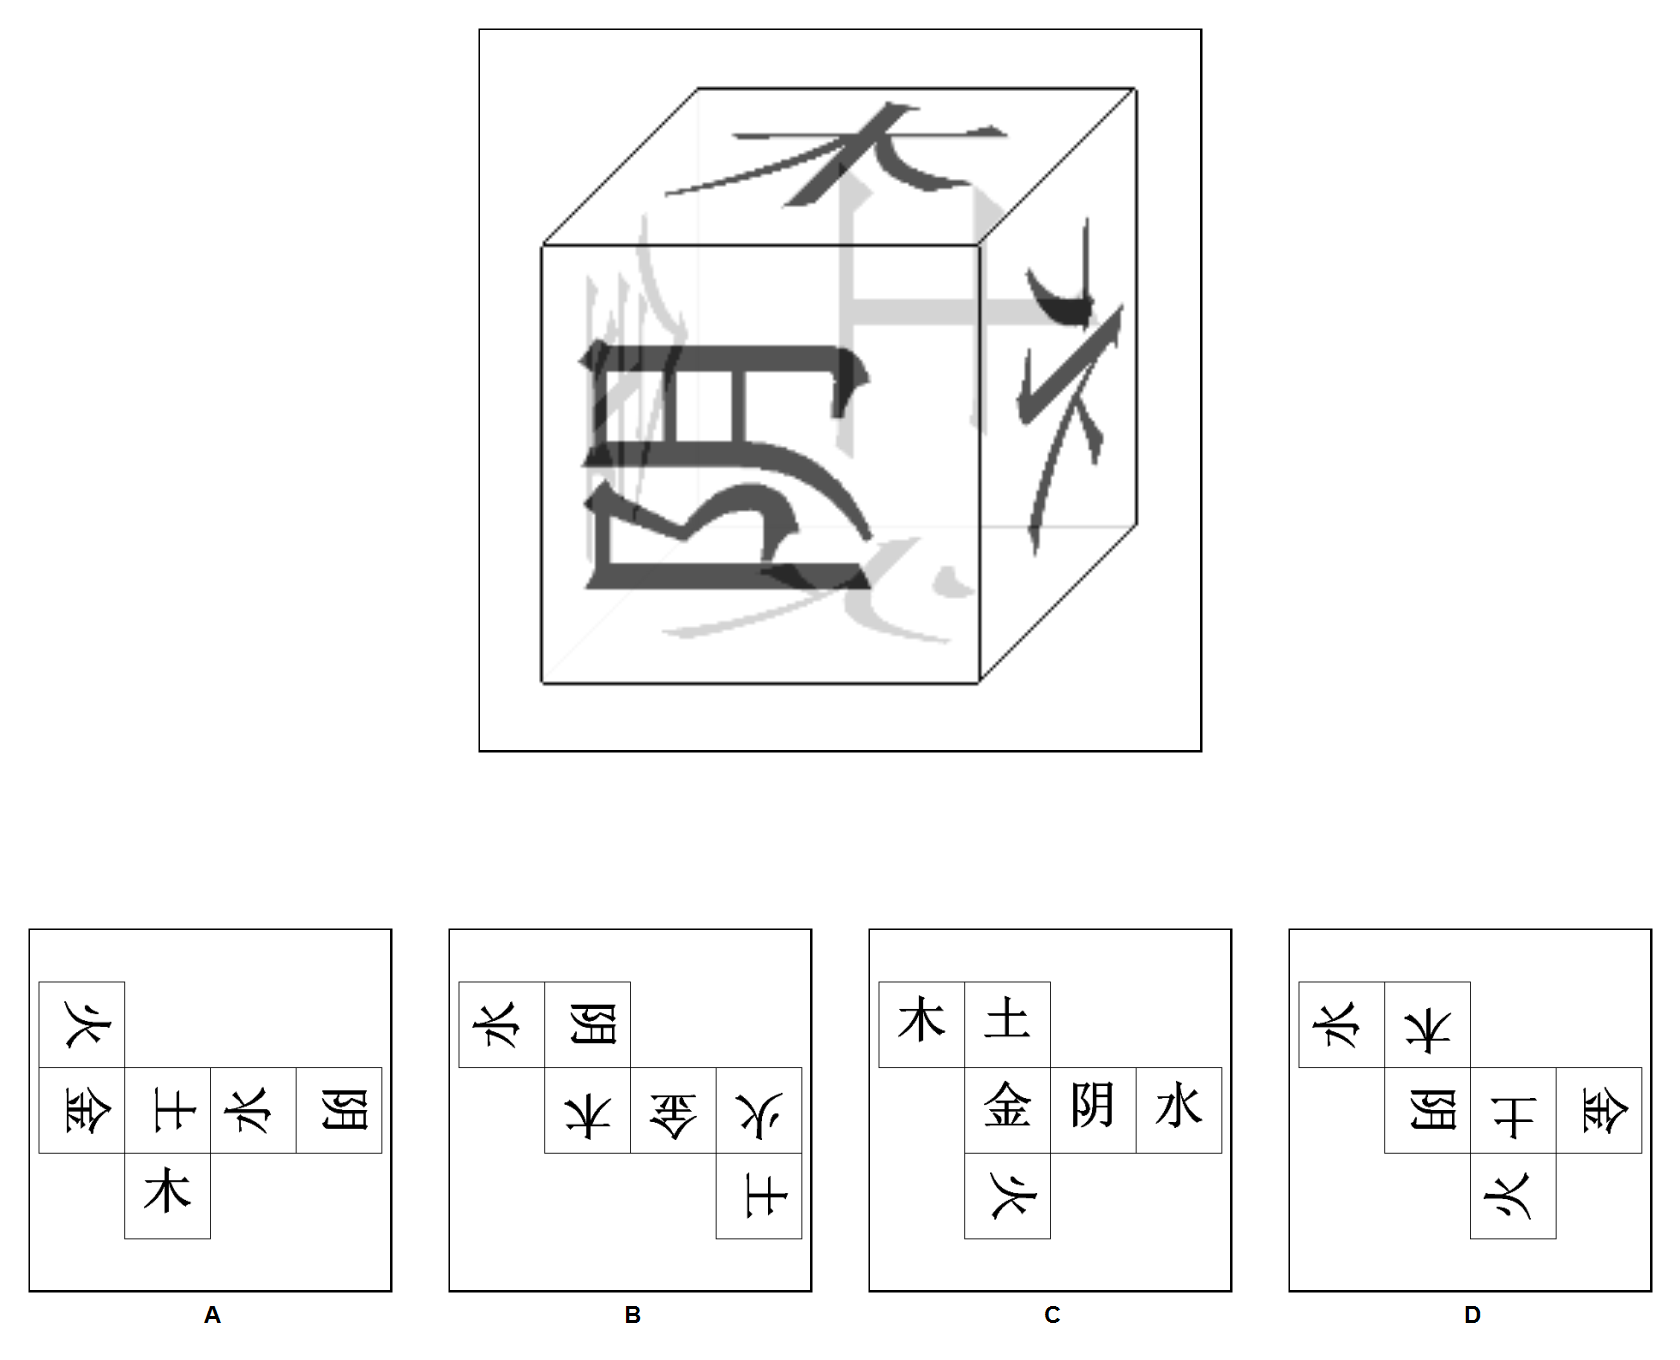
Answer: B